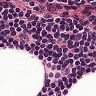
Metastatic tissue present: no